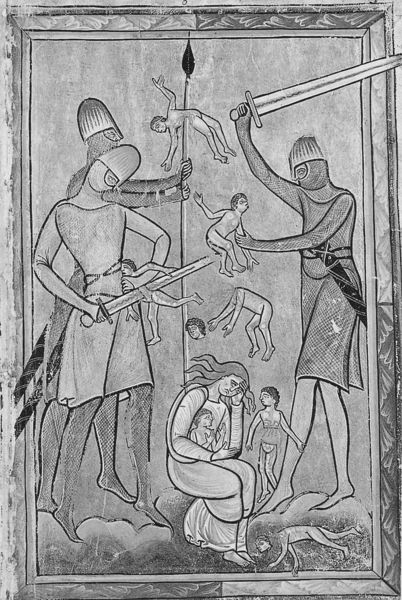
Titel: Acht Blätter von einem Psalter oder Evangeliar
Institution: London, British Library (BL)
Schlagwörter: wolken, frau, grau, kleid, schwarz, weiss, arme, bibel, geköpft, gesicht, herodes, hinrichtung, köpfen, mensch, rahmen, tod, tot, haare, kind, mutter, traurig, kinder, man, baby, krieg, schlacht, lanze, soldaten, schoß, scheide, buch, weinen, schwert, schwerter, waffen, soldat, helm, ritter, rüstung, leiden, mittelalter, krieger, speer, töten, jerusalem, tränen, kleide, folter, kettenhemd, schwertscheide, knappe, aufgespiesst, gwalt, sabel, 2d